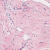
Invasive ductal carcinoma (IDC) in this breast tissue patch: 0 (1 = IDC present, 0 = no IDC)